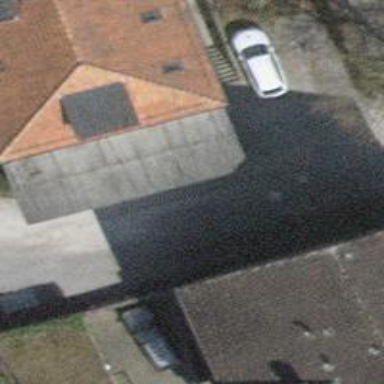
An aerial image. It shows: View of roof of building.